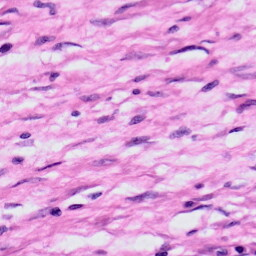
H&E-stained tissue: Skin